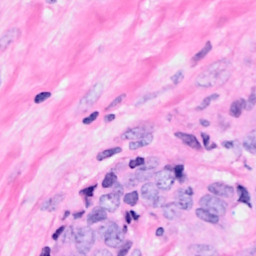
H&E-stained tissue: Breast